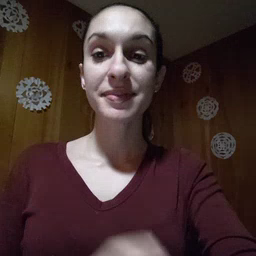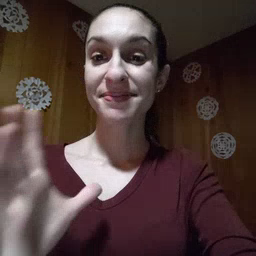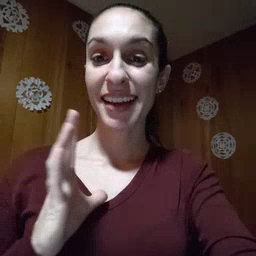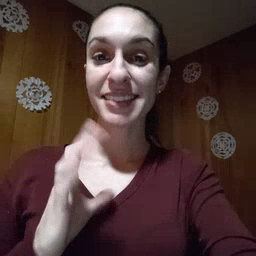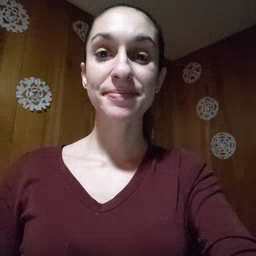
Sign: fine